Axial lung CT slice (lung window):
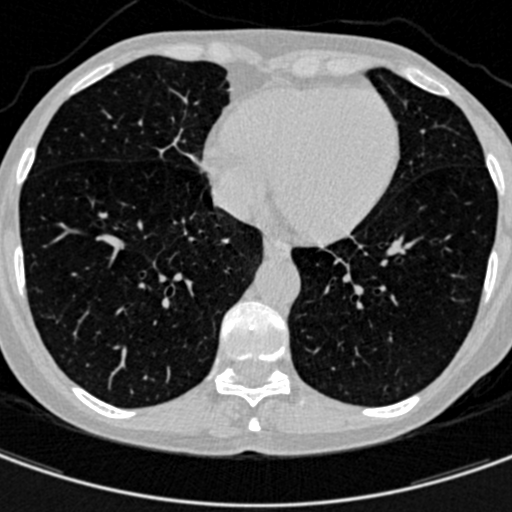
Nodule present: no